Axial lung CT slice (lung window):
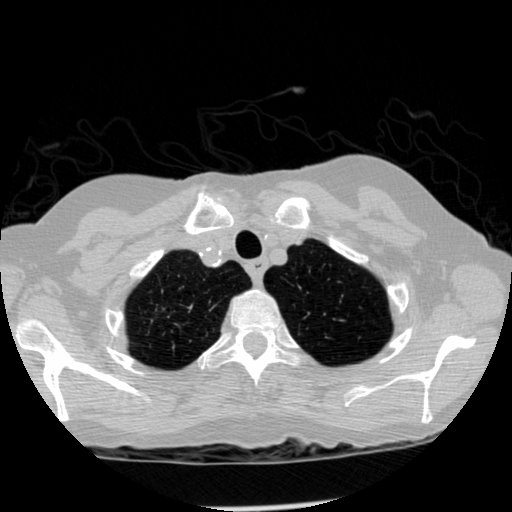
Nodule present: no